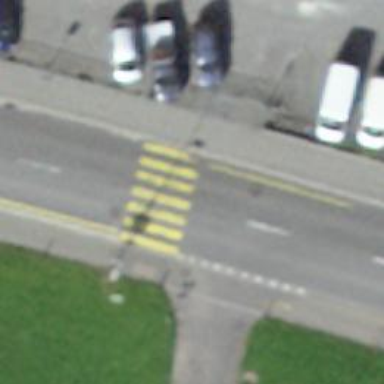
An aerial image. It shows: Uncontrolled road crossing.